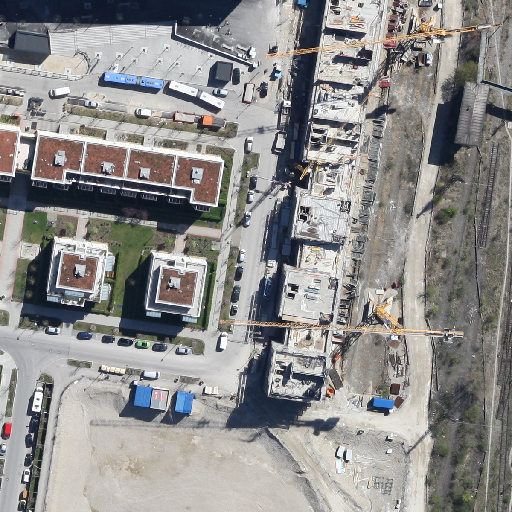
Referring expression: road